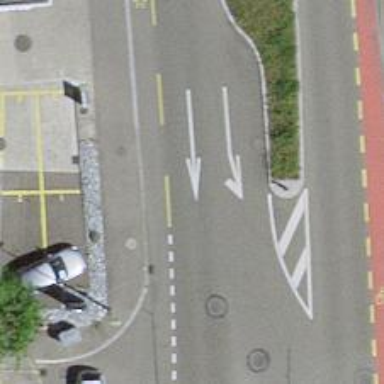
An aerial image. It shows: Primary road with asphalt surface and designated cycle lane.